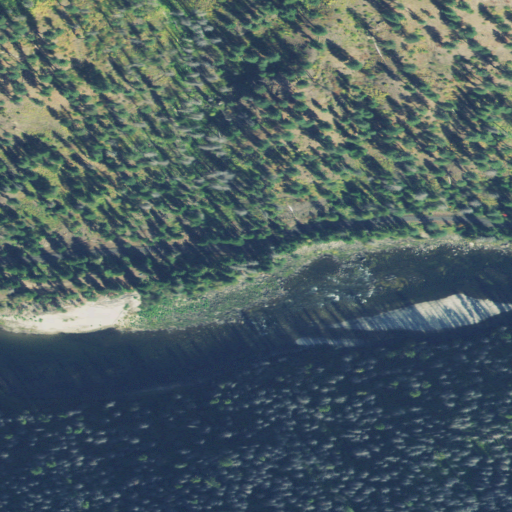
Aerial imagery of bar in Idaho named Twentyfive Mile Bar containing evergreen forest, shrub, grassland, and open water